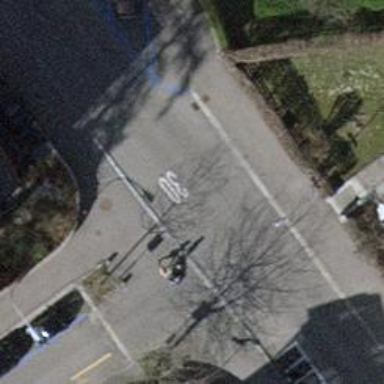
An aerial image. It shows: Residential road with asphalt surface. There are sidewalks on both sides of the road.